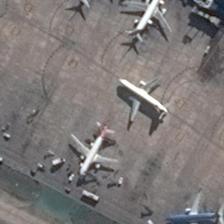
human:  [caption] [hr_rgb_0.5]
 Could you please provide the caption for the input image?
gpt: six planes are between a building and a piece of meadows .

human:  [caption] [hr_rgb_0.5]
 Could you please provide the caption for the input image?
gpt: six planes are parked next to a building .

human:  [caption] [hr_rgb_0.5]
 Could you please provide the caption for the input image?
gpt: six planes are parked next to a long building on an airport .

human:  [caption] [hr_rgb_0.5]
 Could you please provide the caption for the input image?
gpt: three planes are docked at the gates of terminal building and others are surrounded by containers .

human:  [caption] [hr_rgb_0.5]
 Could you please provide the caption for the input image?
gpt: six planes are parked next to a long building on an airport .